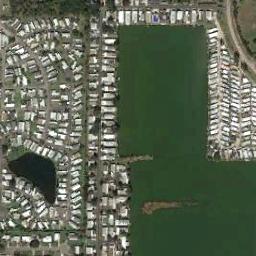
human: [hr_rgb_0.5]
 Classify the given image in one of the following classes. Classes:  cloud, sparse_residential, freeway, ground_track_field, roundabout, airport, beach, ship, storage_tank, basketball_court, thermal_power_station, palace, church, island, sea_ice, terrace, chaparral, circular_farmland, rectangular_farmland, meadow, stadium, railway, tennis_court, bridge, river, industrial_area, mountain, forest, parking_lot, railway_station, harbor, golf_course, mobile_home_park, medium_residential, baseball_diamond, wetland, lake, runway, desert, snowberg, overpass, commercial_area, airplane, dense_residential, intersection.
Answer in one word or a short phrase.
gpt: mobile_home_park